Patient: sex M, age 36
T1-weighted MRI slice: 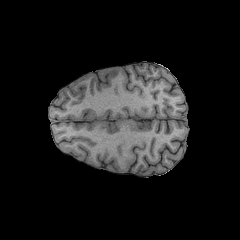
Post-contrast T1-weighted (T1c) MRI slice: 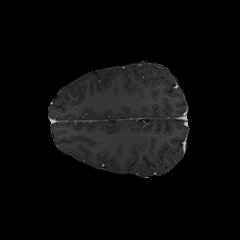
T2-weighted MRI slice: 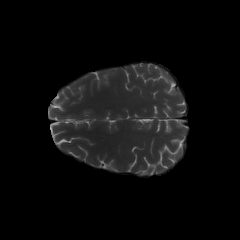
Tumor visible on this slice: no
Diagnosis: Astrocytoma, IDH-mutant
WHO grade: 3